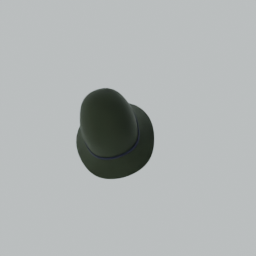
Label: people